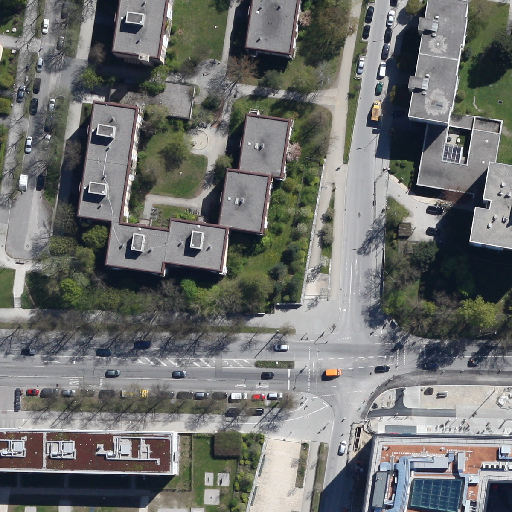
Referring expression: road marking